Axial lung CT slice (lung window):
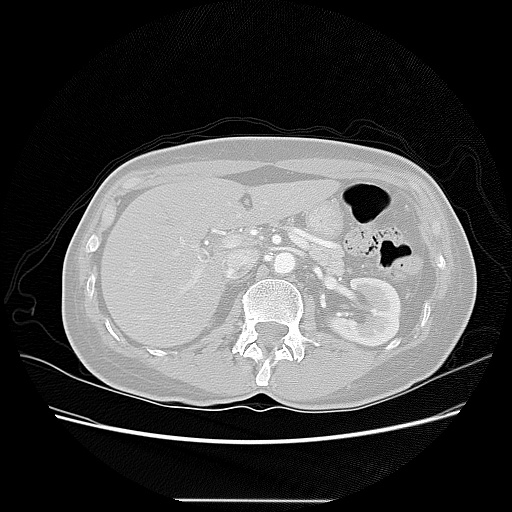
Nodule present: no